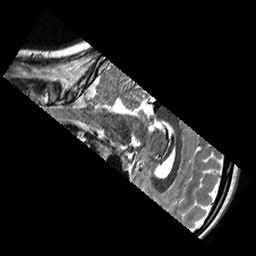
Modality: T2w
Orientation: sagittal
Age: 29
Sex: female
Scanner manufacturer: siemens
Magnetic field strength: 3 T
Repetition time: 6.1 s
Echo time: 0.104 s